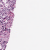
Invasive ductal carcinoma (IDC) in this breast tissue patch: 1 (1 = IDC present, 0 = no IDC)